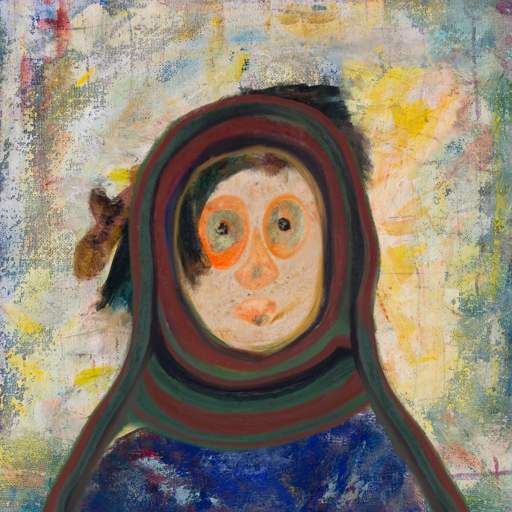
Background: Irani, Head And Neck Front: Rupkatha, Face Front: Childish, Bust: Irani, Hair Front: Pipe, Head Accessory: After_Raid_Scarf, Second Necklace: Blank, Necklace: Blank, Baby: Blank